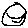
Label: smiley face